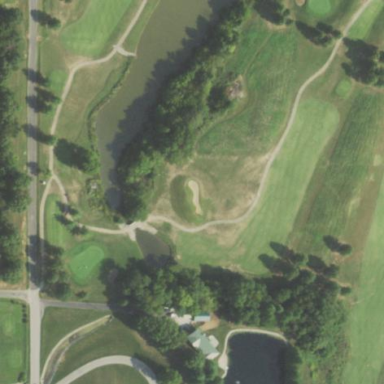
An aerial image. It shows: Golf fairway surrounded by grass.